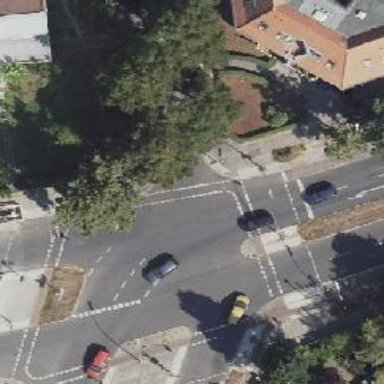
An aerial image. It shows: Secondary road with asphalt surface and cycle track on the right.